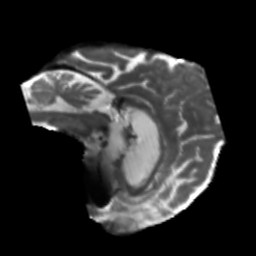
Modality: T2w
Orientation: sagittal
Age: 69
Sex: male
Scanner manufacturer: siemens
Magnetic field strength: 3 T
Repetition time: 5.25 s
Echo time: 0.08 s